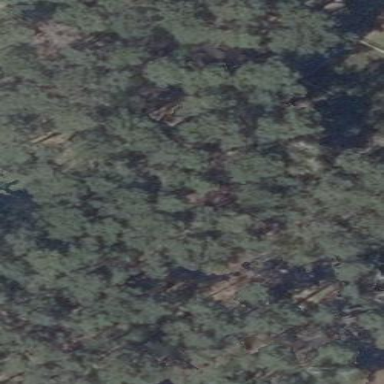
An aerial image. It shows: Forest with needle-leaved trees.